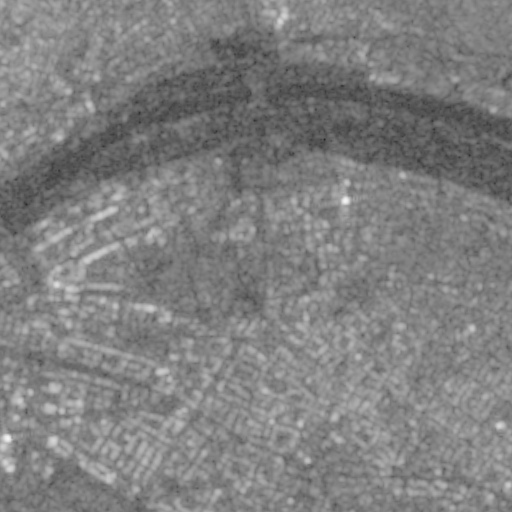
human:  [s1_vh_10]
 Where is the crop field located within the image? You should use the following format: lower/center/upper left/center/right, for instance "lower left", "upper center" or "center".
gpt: The crop field is located in the lower left of the image.
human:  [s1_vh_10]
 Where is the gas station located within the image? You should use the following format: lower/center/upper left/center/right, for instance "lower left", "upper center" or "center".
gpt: The gas station is located in the upper left of the image.
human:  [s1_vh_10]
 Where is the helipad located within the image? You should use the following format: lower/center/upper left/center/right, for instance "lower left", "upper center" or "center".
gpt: The helipad is located in the upper center of the image.
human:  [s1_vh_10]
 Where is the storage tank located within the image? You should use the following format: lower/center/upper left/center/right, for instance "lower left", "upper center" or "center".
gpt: The storage tank is located in the center of the image.
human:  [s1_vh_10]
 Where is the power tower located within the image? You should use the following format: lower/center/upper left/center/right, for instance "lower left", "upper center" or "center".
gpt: There is no power tower in the image.

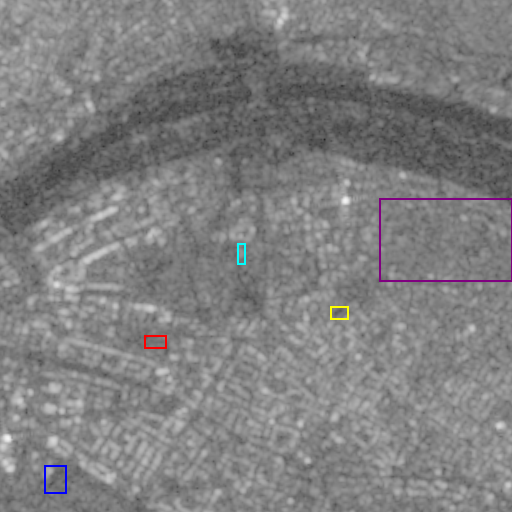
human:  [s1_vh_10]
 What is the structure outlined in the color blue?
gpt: The structure outlined in blue is a crop field.
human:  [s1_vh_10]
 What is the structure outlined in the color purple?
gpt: The structure outlined in purple is a park.
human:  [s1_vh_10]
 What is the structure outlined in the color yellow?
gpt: The structure outlined in yellow is a parking lot.
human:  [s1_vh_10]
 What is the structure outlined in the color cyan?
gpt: The structure outlined in cyan is a power substation.
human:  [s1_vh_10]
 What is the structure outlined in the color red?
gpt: The structure outlined in red is a track.
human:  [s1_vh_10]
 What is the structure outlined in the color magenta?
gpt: There is no magenta outline.